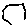
Label: hexagon